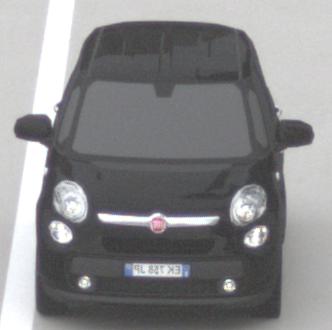
Make: Fiat
Model: 500L 1.4 16V
Detailed model: 500L (199)
Model produced from: 2012/10
Model produced until: 2017/05
Doors: 5
Color: black
Road condition: dry road
Daytime: morning or afternoon
Contrast: low contrast